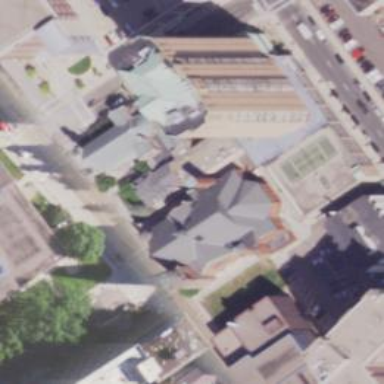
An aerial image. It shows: Building serving as place of worship.